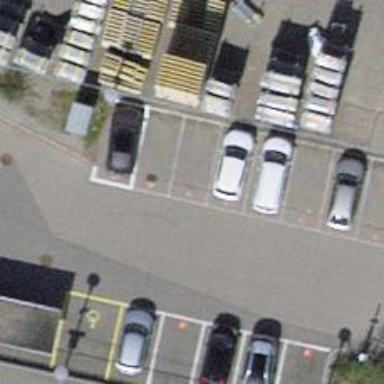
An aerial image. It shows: Car sharing facility.